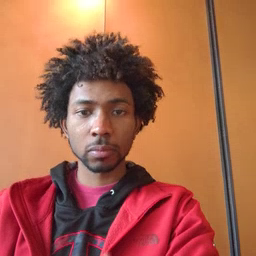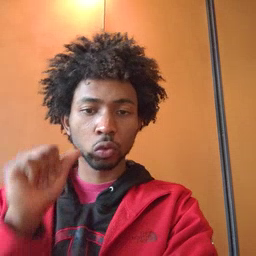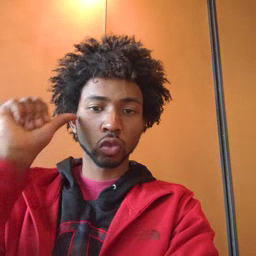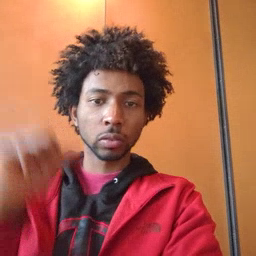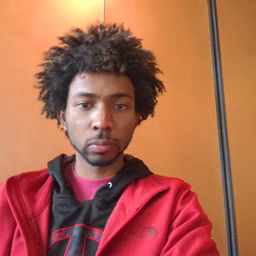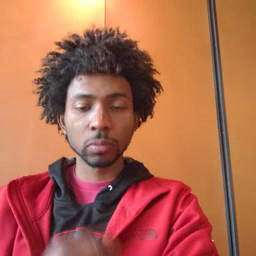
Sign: yesterday